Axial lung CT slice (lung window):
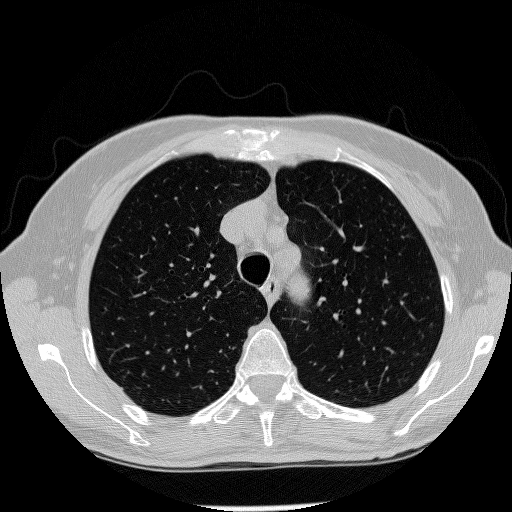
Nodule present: no